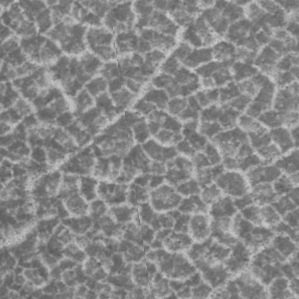
Label: frost